Question: Hello i have stuck in one situation on map where i have managed to show custom annotation. When the annotation is tapped i have to show a view with some information and one button. when user taps on the button then one alert should display.
code is as follows
'''
- (void)mapView:(MKMapView *)mapView didSelectAnnotationView:(MKAnnotationView *)view {
if (![view.annotation isKindOfClass:[MKUserLocation class]]) {
POCustomAnnotation *annotation = (POCustomAnnotation *)[view annotation];
UIView *bgview=[[UIView alloc]initWithFrame:CGRectMake(-30, -150,130, 150)];
bgview.backgroundColor=[UIColor grayColor];
UILabel *templbl=[[UILabel alloc]initWithFrame:CGRectMake(0, 0, 130, 120)];
templbl.text=annotation.displayText;
templbl.textAlignment=NSTextAlignmentRight;
templbl.numberOfLines=10;
[bgview addSubview:templbl];
UIButton *tembtn=[UIButton buttonWithType:UIButtonTypeCustom];
[tembtn setTitle:@"More info" forState:UIControlStateNormal];
[tembtn addTarget:self action:@selector(annotationBtnAction:)
forControlEvents:UIControlEventTouchUpInside];
tembtn.backgroundColor=[UIColor grayColor];
tembtn.frame=CGRectMake(0, 121, 130, 30);
[bgview addSubview:tembtn];
[view addSubview:bgview];
} else {
POMapAnnotationView *callout = (POMapAnnotationView *)[[[NSBundle mainBundle]loadNibNamed:@"POMapAnnotationView" owner:self options:nil] objectAtIndex:0];
view.canShowCallout = NO;
CGRect calloutViewFrame = callout.frame;
calloutViewFrame.origin = CGPointMake(-calloutViewFrame.size.width / 2 + 15, - calloutViewFrame.size.height);
callout.frame = calloutViewFrame;
[callout setLabelText:[self distanceText]];
[view addSubview:callout];
}
}
'''
I am trying to handle this
'''
[tembtn addTarget:self action:@selector(annotationBtnAction:)
forControlEvents:UIControlEventTouchUpInside];
'''
which is not getting called.
and my screen looks like this

Thanks in advance
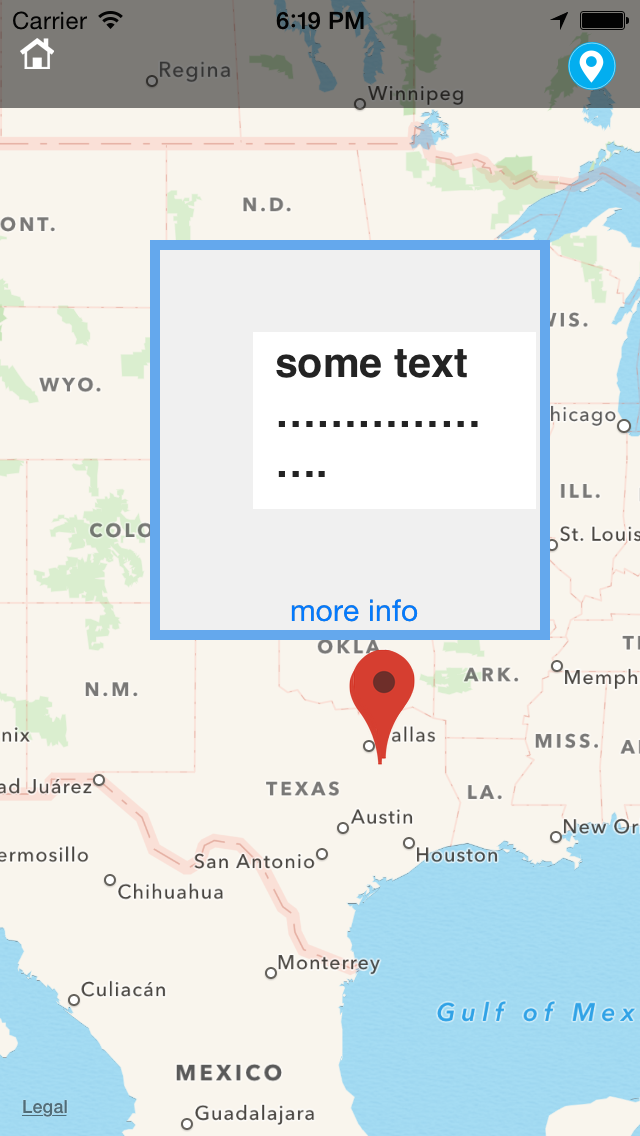
Answer: You need to set frame for this button. which is not really seen in the code. Adjust frame as you want by x position and y position.
'''
UIButton *tembtn=[UIButton buttonWithType:UIButtonTypeCustom];
// Frame required to render on position and size. Add below line
[tembtn setFrame:CGRectMake(0, 0, 100, 50)];
[tembtn setTitle:@"More info" forState:UIControlStateNormal];
[tembtn addTarget:self action:@selector(annotationBtnAction:)
forControlEvents:UIControlEventTouchUpInside];
tembtn.backgroundColor=[UIColor grayColor];
[view addSubview:tembtn];
'''
Found the reason
Here is simple demo for custom call out:
## Custom Callout Demo
##